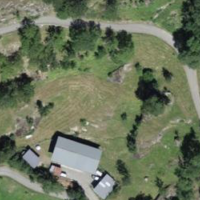
EUNIS habitat code: 23
Species observed at this site:
Prunus spinosa